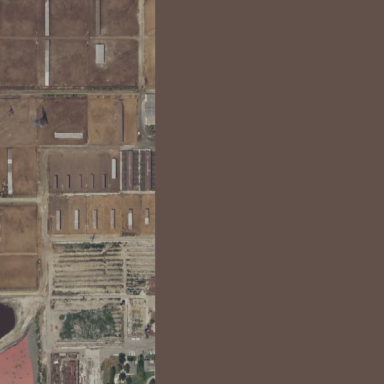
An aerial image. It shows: Farmyard area.